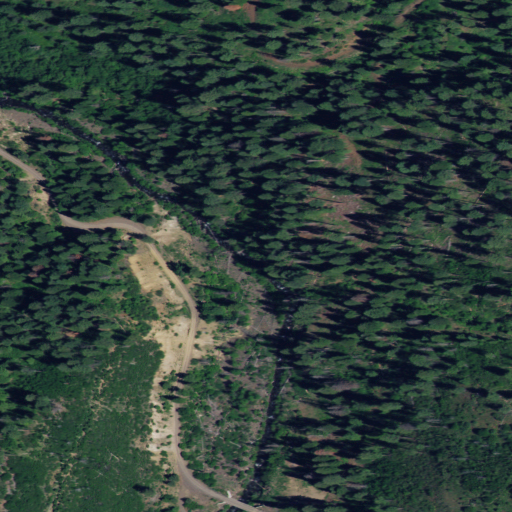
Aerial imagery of valley in Idaho named First Gulch containing evergreen forest, shrub, open development, and low intensity development